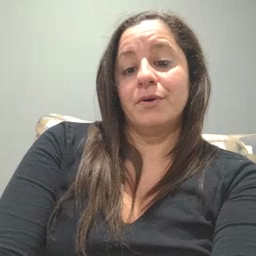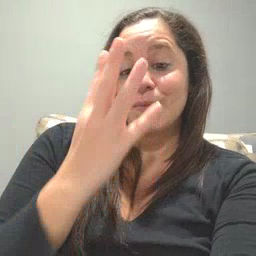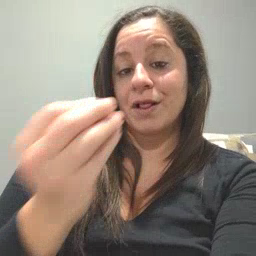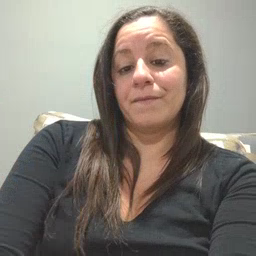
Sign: wolf